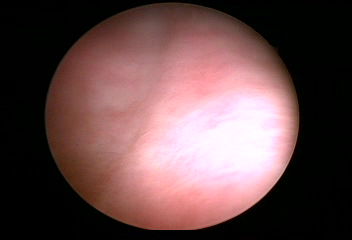
Modality: WLC
Class: Normal mucosa
Bladder cancer association: No